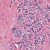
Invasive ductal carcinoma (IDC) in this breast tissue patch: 1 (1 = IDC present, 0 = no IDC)